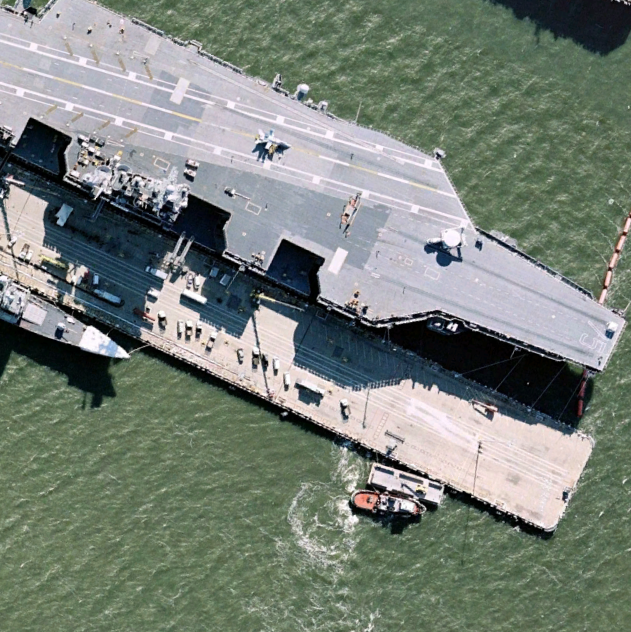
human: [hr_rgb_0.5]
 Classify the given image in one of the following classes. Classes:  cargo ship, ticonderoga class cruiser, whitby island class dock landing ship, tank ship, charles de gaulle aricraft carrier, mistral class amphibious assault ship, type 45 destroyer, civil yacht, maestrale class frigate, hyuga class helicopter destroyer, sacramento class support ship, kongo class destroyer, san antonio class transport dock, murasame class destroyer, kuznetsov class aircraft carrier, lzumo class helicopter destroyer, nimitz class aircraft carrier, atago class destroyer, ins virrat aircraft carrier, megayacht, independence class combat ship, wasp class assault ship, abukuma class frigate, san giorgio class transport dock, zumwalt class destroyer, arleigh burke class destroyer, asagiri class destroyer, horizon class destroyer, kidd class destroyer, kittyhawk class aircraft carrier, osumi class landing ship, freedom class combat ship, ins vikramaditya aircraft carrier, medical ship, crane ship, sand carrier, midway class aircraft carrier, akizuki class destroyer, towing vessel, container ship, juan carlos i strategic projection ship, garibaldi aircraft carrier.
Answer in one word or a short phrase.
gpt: Nimitz class aircraft carrier